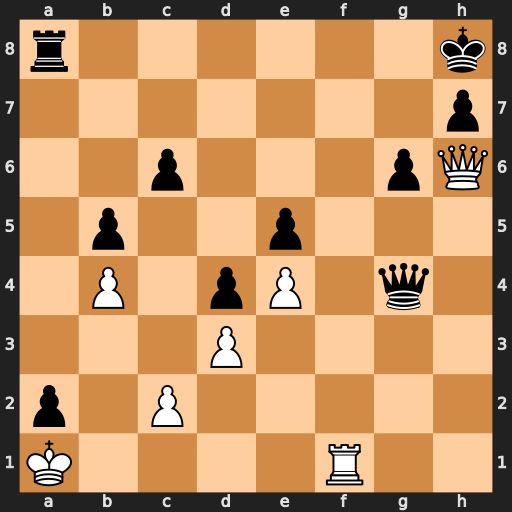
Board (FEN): r6k/7p/2p3pQ/1p2p3/1P1pP1q1/3P4/p1P5/K4R2
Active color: w
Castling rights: -
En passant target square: -
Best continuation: Rf8+ Rxf8 Qxf8#